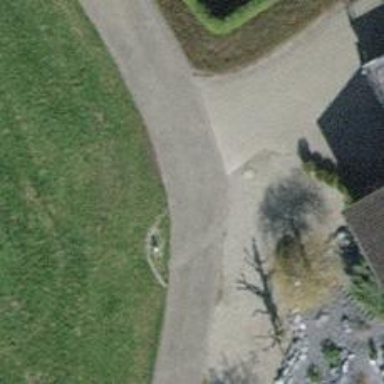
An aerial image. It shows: Paved driveway road for service purposes.